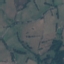
Land use / land cover class: Pasture